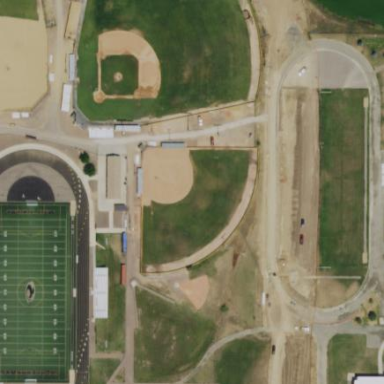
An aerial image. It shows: Softball pitch for leisure sports.